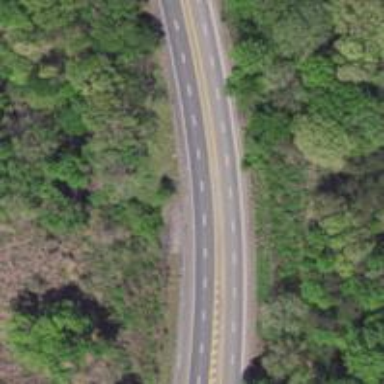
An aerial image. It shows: Trunk highway with expressway features.